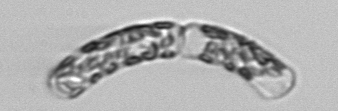
Label: Guinardia_striata